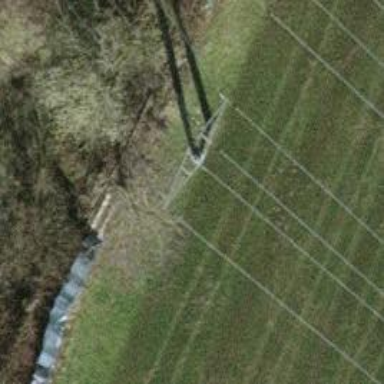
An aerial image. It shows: Three power lines with cables.